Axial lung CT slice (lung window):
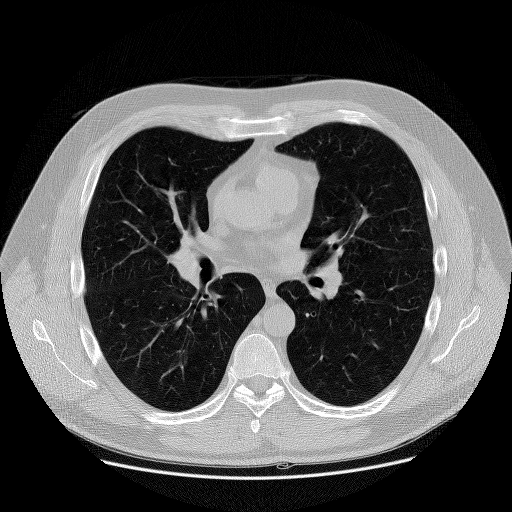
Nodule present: no